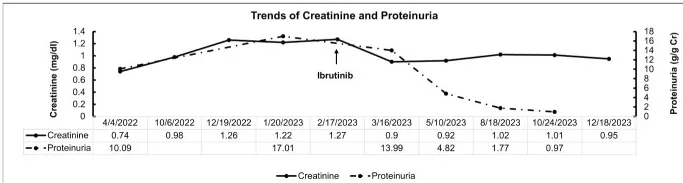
Clinical course and treatment response of the patient. (B) Trends of serum creatinine and proteinuria after ibrutinib initiation.
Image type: pathology (immunostaining)